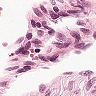
Metastatic tissue present: no